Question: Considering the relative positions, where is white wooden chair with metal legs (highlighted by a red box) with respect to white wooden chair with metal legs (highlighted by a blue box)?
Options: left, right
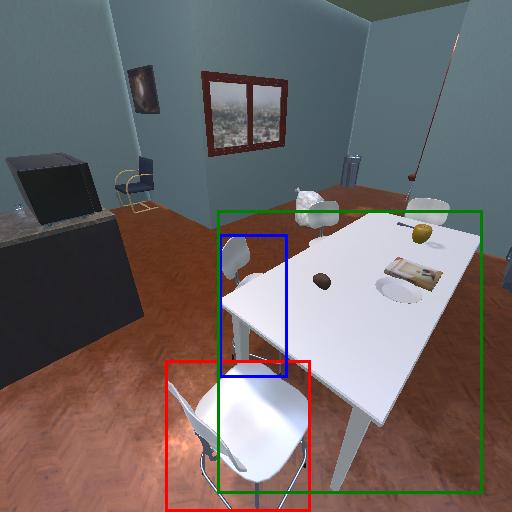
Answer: left